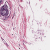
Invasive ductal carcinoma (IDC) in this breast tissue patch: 0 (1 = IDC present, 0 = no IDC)